Question: I really need your help,
I can't seem to figure out as to why my div #text spills out past my container div? It should fit nicely inside its container?
Here is the CSS markup:
'''
height: 100px;
width: 500px;
bottom: 50%;
right: 50%;
position: absolute;
display: none;
}
#container {
background: #FFF;
left: 50%;
padding: 10px;
top: 50%;
margin: 0;
padding: 0;
height: 100%;
border: 2px solid rgb(100,139,170);
height: 100%;
position: relative;
}
.topbar {
cursor: pointer;
color: white;
background: rgb(100,139,170);
padding: 4px;
font-weight: bold;
}
#text {
height: 100%;
border: 1px solid red;
}
'''
HTML:
'''
<div id="wrapper">
<div id="container">
<div style="float:left;" class="topbar">Custom Dialog Box</div><div class="topbar" style="text-align: right;">Close</div>
<div id="text"><p>test</p></div>
</div>
</div>
'''
Here is a snapshot of the problem:

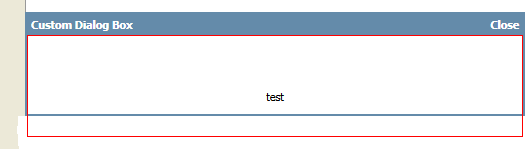
Answer: Because '#test {height:100%;}' it will look for it's parent's height, all the way to '#wrapper' which is set to 'height:100px', so '#test' will get the same height, plus the borders, and the '#container' doesn't have enough space to hold it (due to the extra blue bar), so it overflows.
I also noticed the layout can be done simpler as follows.
'''
#wrapper {
height: 100px;
width: 500px;
bottom: 50%;
right: 50%;
margin-bottom: -50px; /*half height*/
margin-right: -250px; /*half width*/
position: absolute;
/* display: none; */
}
#container {
background: #FFF;
border: 2px solid rgb(100, 139, 170);
}
.topbar {
cursor: pointer;
color: white;
background: rgb(100, 139, 170);
padding: 4px;
font-weight: bold;
}
#text {
border: 1px solid red;
}
'''
'''
<div id="wrapper">
<div id="container">
<div style="float:left;" class="topbar">Custom Dialog Box</div>
<div class="topbar" style="text-align: right;">Close</div>
<div id="text">
<p>test</p>
</div>
</div>
</div>
'''